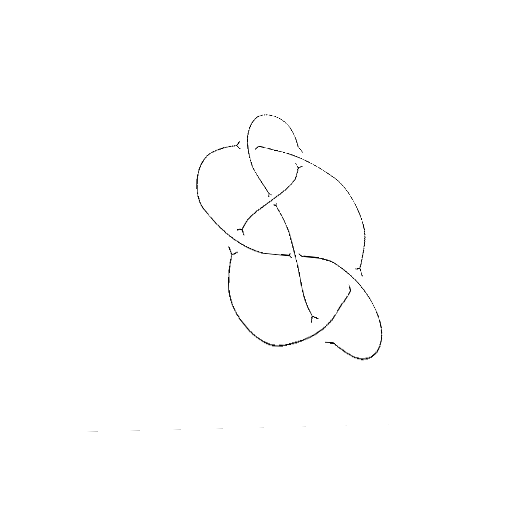
Crossing number: 7